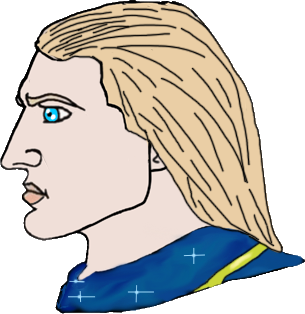
Label: 4_Yes_Chad